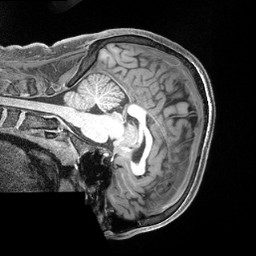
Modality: T1w
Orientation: sagittal
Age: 29
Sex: male
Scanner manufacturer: siemens
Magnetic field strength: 3 T
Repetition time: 2.4 s
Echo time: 0.00228 s